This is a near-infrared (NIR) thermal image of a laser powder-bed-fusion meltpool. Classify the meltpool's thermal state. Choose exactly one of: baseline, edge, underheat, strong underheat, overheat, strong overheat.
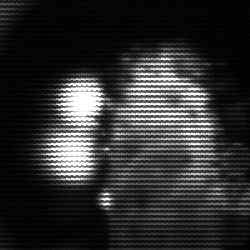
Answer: strong underheat